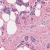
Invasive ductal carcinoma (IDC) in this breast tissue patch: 1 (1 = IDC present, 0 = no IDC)